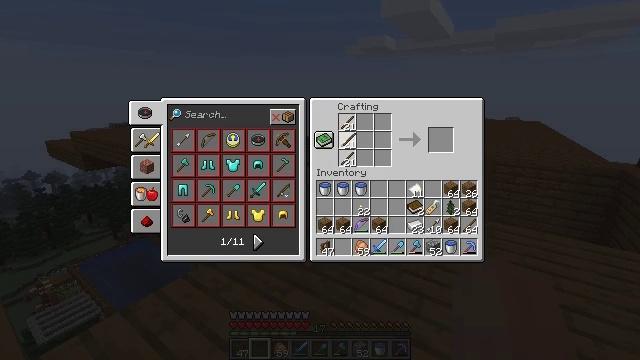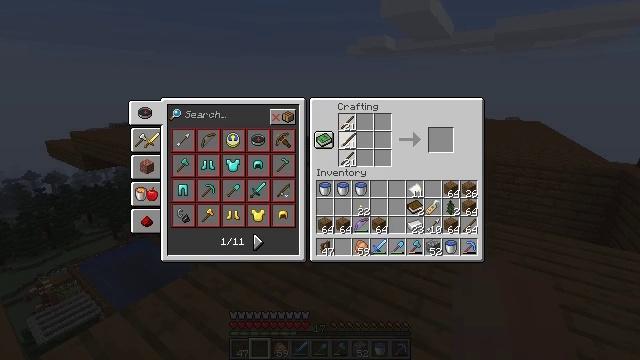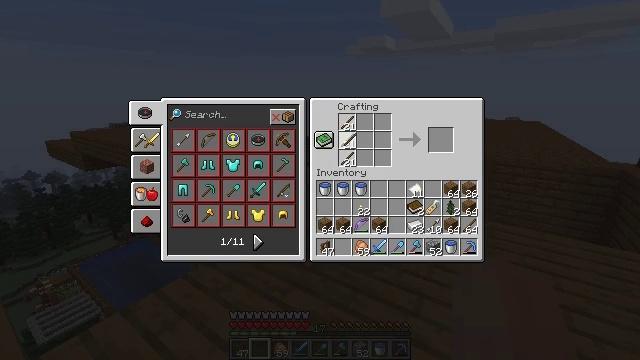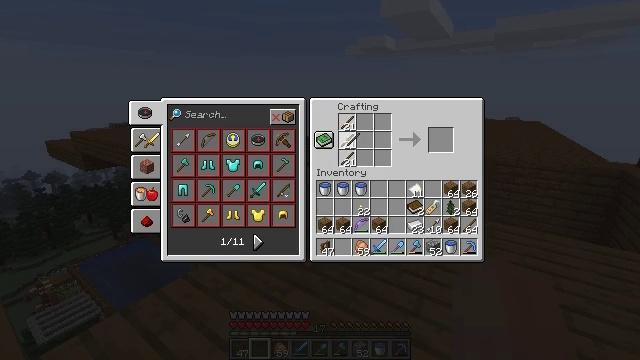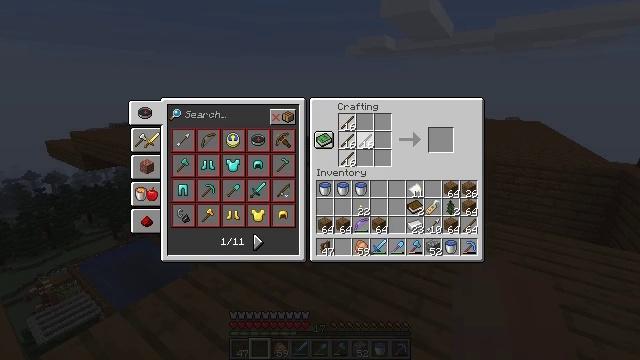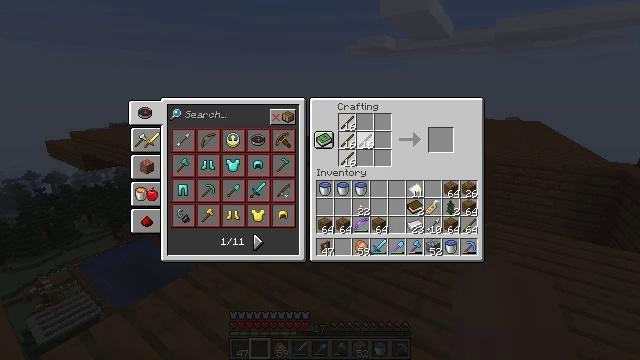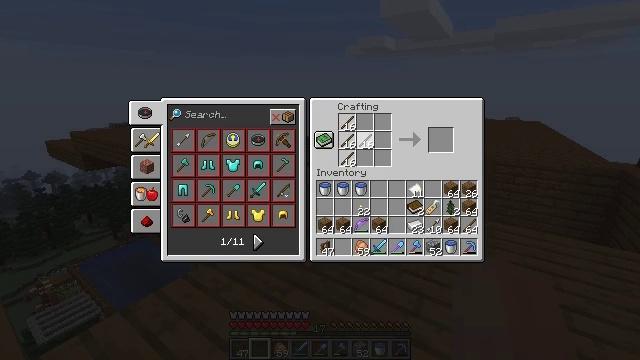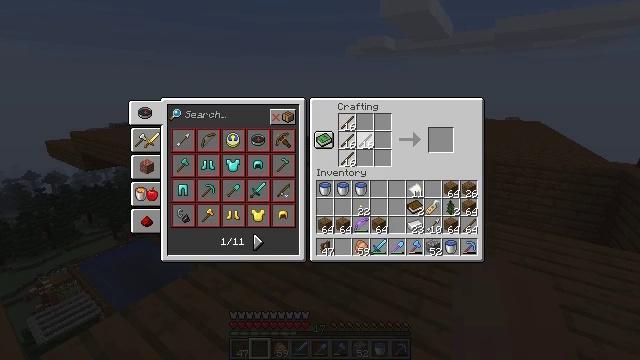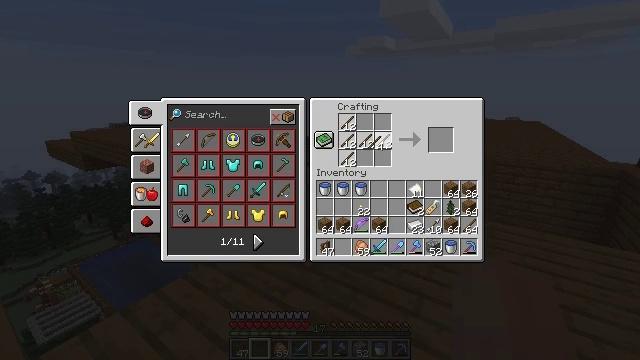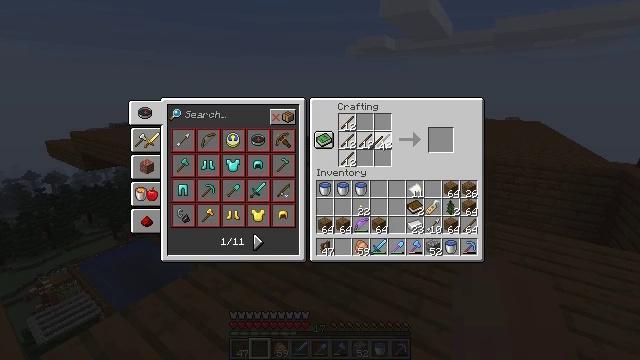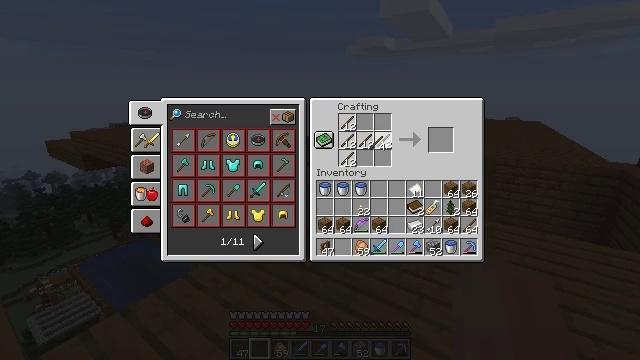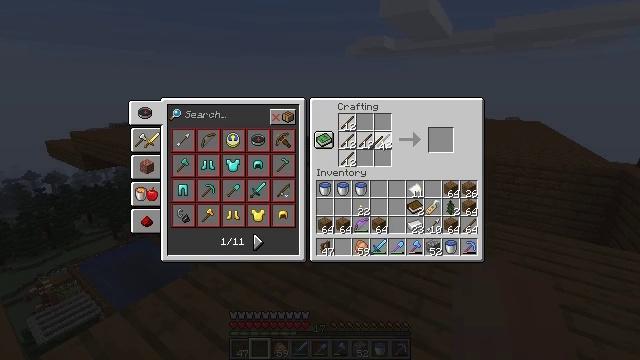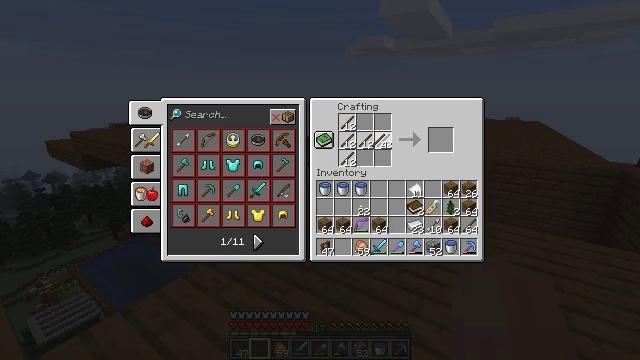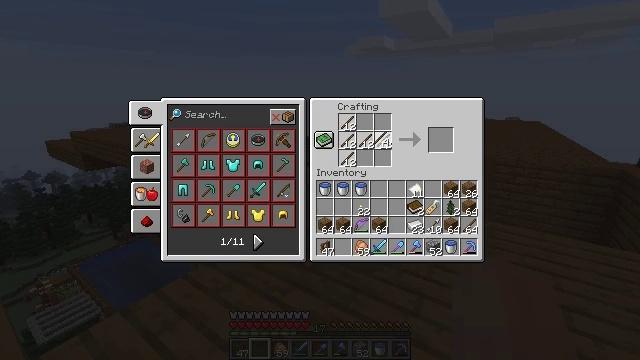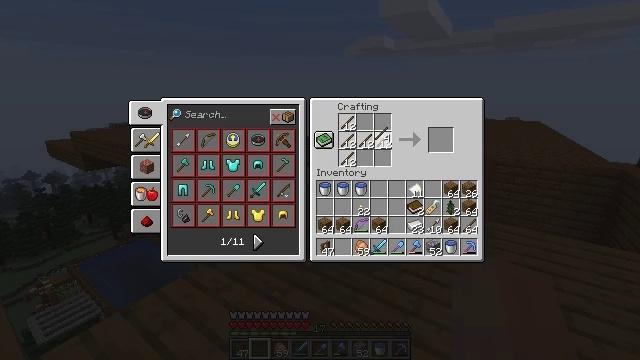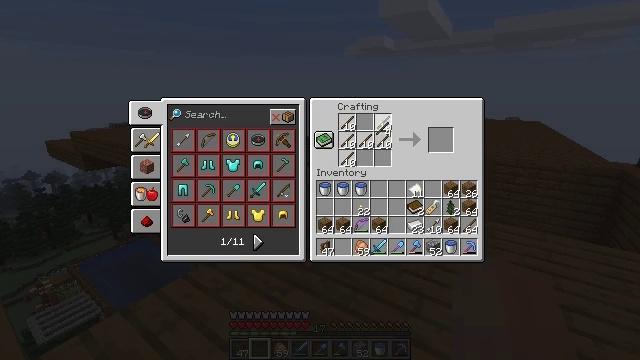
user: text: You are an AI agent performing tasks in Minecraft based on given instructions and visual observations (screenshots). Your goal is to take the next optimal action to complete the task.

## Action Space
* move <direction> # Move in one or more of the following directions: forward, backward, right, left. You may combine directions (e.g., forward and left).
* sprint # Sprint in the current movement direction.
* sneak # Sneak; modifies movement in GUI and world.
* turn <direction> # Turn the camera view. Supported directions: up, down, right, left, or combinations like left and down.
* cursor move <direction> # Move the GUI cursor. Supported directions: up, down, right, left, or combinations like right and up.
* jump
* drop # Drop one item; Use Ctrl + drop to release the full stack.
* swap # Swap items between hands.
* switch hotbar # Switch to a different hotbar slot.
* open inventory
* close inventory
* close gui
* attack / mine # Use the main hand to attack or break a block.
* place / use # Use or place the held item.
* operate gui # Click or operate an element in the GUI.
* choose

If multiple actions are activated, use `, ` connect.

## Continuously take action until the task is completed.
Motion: motion action
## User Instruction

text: Craft a ladder.
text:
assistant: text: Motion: operate gui
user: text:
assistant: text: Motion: operate gui
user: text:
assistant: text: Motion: operate gui
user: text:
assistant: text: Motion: operate gui
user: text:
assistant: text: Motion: operate gui
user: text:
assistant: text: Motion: operate gui
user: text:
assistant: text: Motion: operate gui
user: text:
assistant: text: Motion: operate gui
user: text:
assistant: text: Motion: operate gui
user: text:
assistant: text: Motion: operate gui
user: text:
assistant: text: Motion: operate gui
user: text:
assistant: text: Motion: operate gui
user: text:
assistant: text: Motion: operate gui
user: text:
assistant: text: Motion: operate gui
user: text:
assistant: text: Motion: operate gui
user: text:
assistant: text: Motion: operate gui
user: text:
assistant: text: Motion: operate gui
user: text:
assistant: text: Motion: operate gui
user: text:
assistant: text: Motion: operate gui
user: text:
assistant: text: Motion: operate gui
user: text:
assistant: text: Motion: operate gui
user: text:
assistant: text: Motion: cursor move down, operate gui
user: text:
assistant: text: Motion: cursor move down, operate gui
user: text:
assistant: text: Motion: operate gui
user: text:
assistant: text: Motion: operate gui
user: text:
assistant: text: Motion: operate gui
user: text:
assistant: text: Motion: operate gui
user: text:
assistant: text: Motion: operate gui
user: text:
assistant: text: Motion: operate gui
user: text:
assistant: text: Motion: operate gui